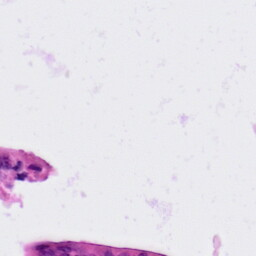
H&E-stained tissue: Colon